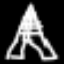
Label: The Eiffel Tower